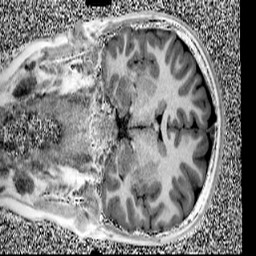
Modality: UNIT1
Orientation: coronal
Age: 12
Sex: female
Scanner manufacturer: siemens
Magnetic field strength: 3 T
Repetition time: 4 s
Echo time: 0.00299 s